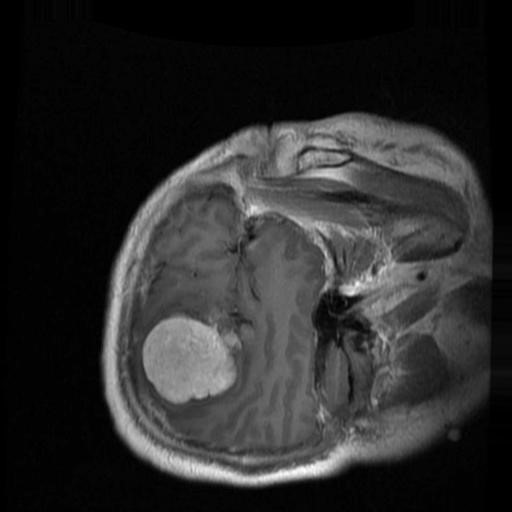
Label: brain_menin